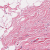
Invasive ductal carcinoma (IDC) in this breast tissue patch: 0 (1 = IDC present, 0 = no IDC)